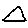
Label: triangle